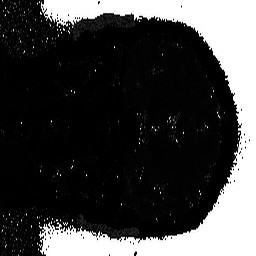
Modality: T2starmap
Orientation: coronal
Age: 19
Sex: female
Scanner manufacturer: siemens
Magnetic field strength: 3 T
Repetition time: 0.043 s
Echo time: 0.00184 s